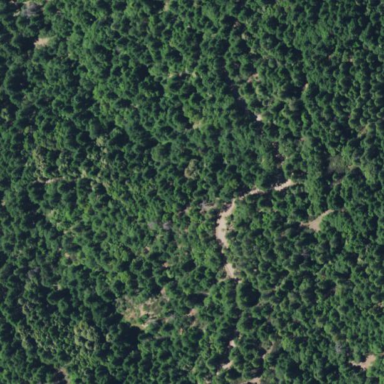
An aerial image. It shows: Forest area.